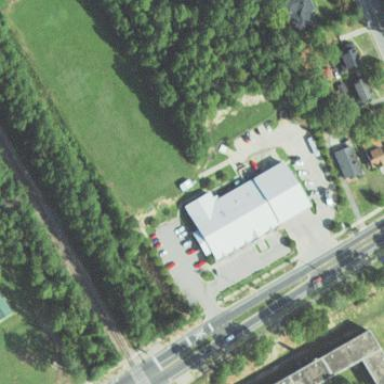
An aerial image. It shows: Fire station building.